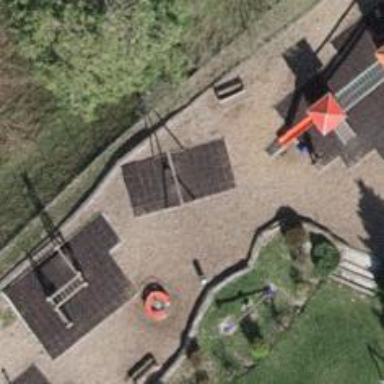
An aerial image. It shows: Playground with swings.